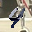
Label: 4